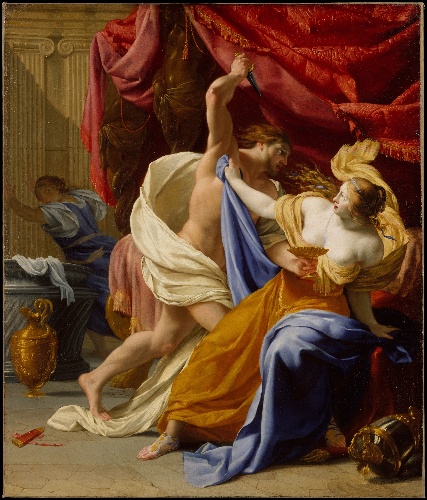
Title: The Rape of Tamar
Artist: Eustache Le Sueur
Artist bio: French, Paris 1616–1655 Paris
Date: probably ca. 1640
Object type: Painting
Classification: Paintings
Medium: Oil on canvas
Dimensions: 74 1/2 x 63 1/2 in. (189.2 x 161.3 cm)
Department: European Paintings
Credit line: Purchase, Mr. and Mrs. Charles Wrightsman Gift, 1984
Accession year: 1984
Repository: Metropolitan Museum of Art, New York, NY
Tags: Bedrooms|Men|Women